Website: macys
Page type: delivery-shipping
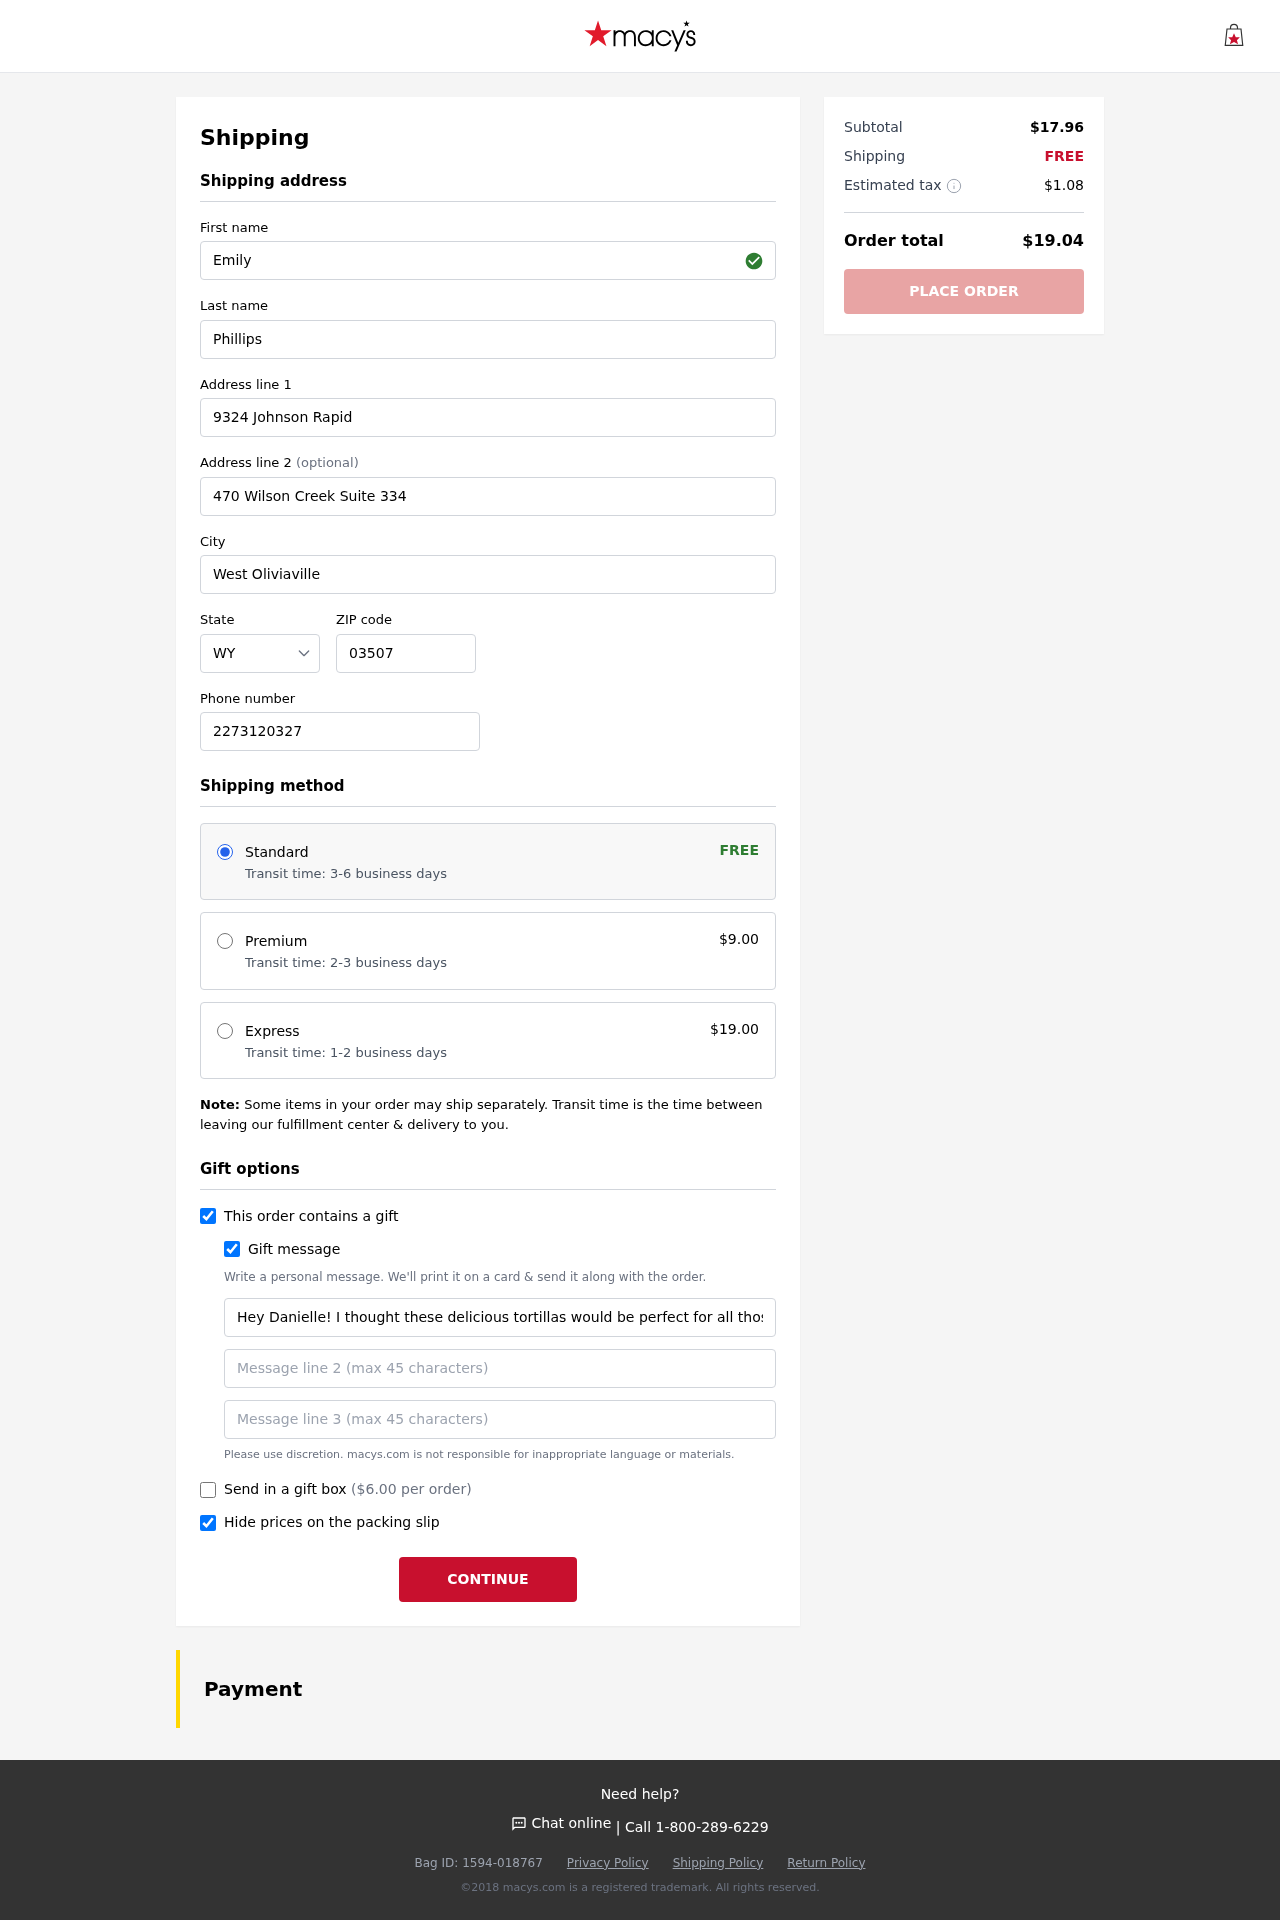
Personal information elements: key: PII_STATE_ABBR
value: WY
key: PII_FIRSTNAME
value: Emily
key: PII_LASTNAME
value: Phillips
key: PII_STREET
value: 9324 Johnson Rapid
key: PII_STREET2
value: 470 Wilson Creek Suite 334
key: PII_CITY
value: West Oliviaville
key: PII_POSTCODE
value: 03507
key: PII_PHONE
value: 2273120327
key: PII_GIFT_MESSAGE
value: Hey Danielle! I thought these delicious tortillas would be perfect for all those fun meals we've been dreaming about together. Can’t wait to have a little fiesta with you soon!  Emily
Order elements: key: ORDER_SHIPPING_STANDARD
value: Transit time: 3-6 business days
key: ORDER_SHIPPING_COST
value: FREE
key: ORDER_SHIPPING_PREMIUM
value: Transit time: 2-3 business days
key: ORDER_SHIPPING_PREMIUM_PRICE
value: $9.00
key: ORDER_SHIPPING_EXPRESS
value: Transit time: 1-2 business days
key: ORDER_SHIPPING_EXPRESS_PRICE
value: $19.00
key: ORDER_GIFT_BOX_PRICE
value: ($6.00 per order)
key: ORDER_SUBTOTAL
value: $17.96
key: ORDER_SHIPPING_COST2
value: FREE
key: ORDER_TAX
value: $1.08
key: ORDER_TOTAL
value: $19.04